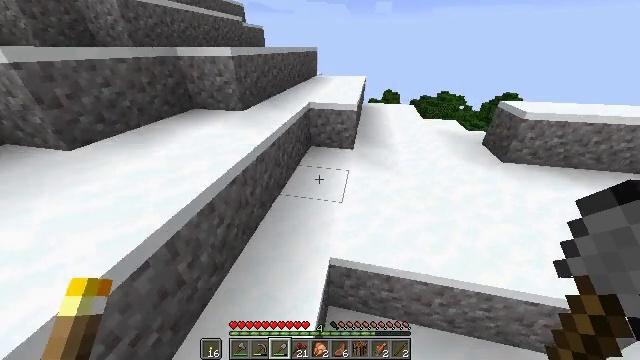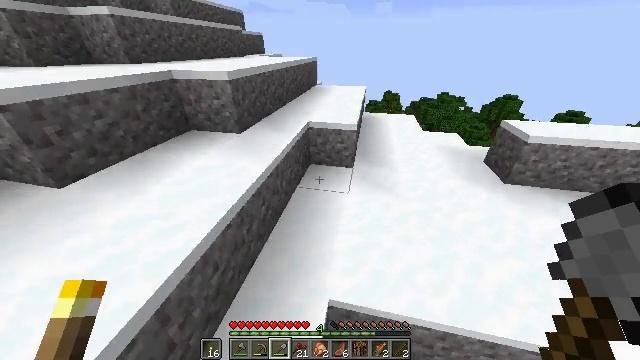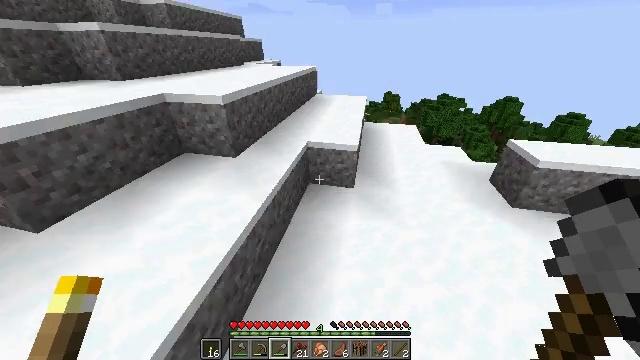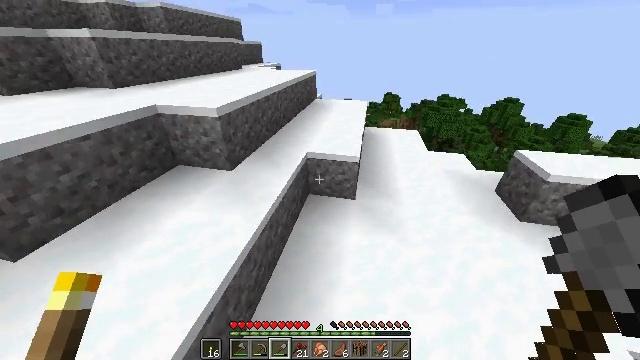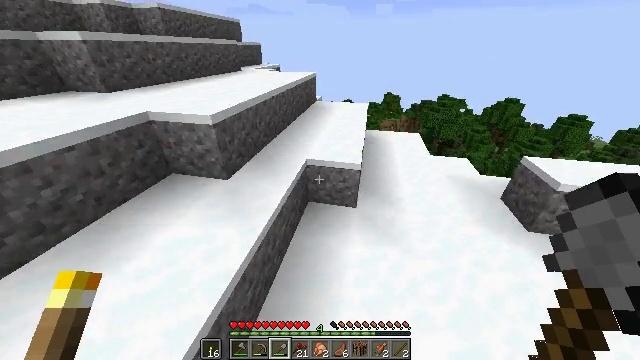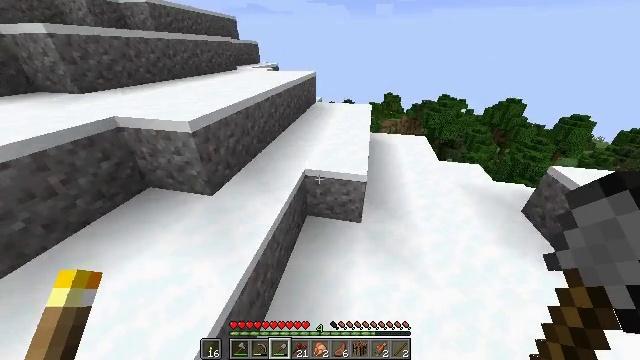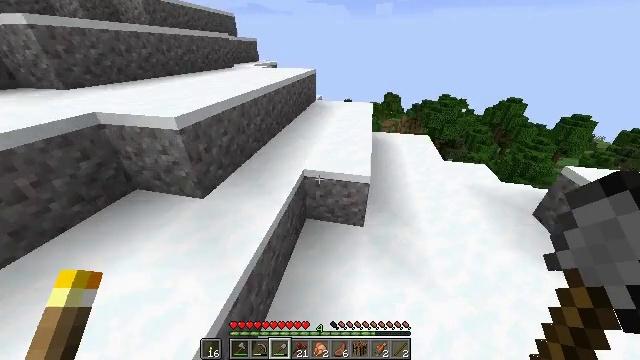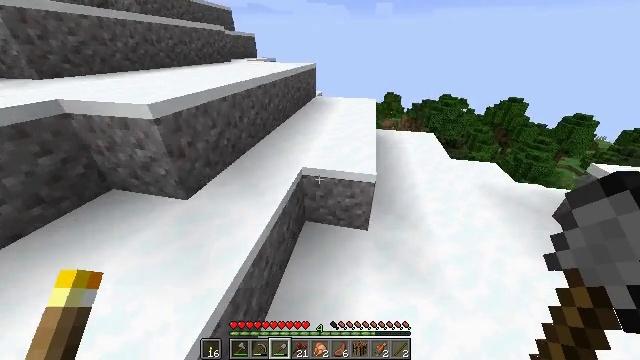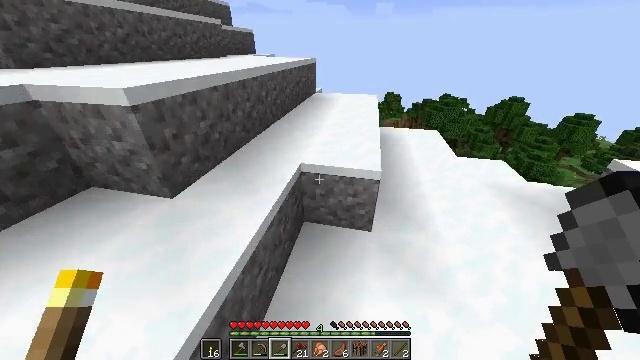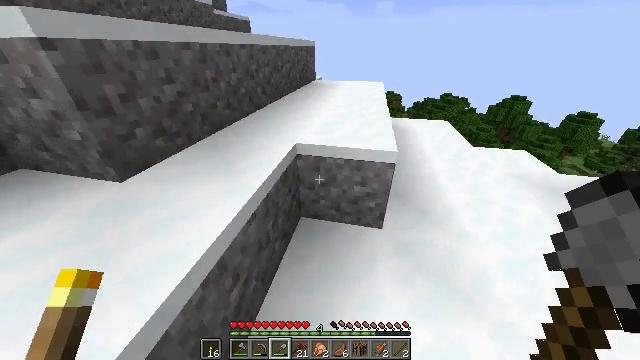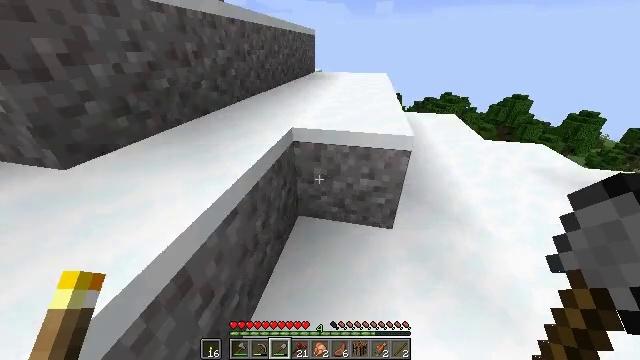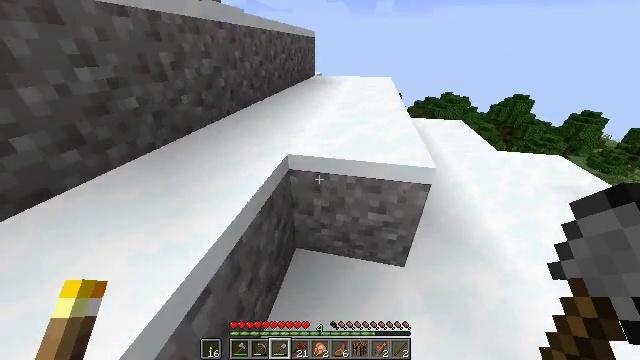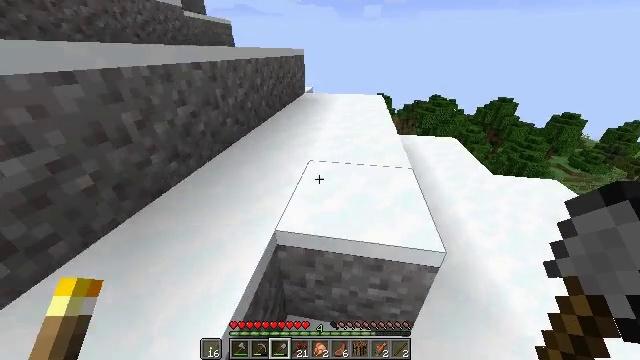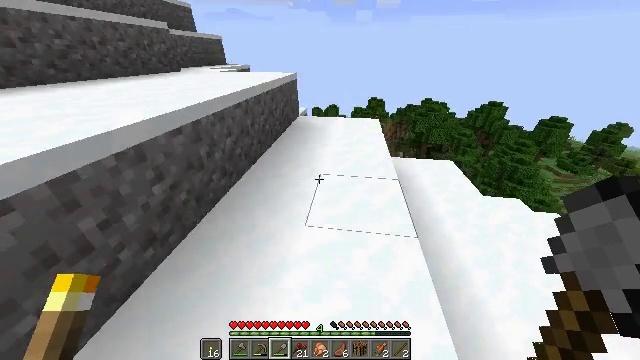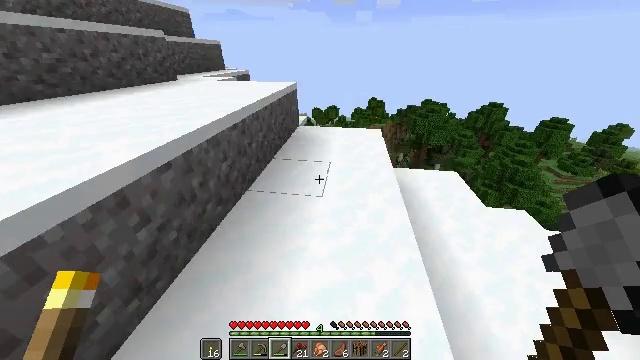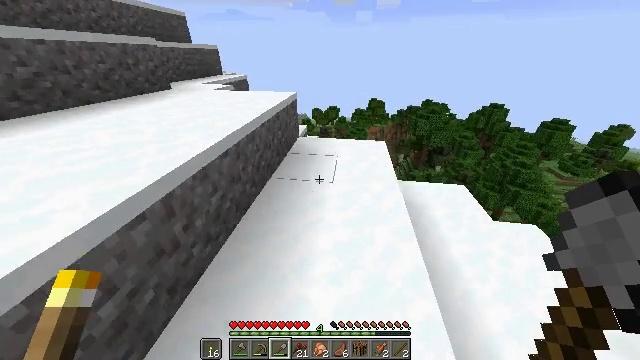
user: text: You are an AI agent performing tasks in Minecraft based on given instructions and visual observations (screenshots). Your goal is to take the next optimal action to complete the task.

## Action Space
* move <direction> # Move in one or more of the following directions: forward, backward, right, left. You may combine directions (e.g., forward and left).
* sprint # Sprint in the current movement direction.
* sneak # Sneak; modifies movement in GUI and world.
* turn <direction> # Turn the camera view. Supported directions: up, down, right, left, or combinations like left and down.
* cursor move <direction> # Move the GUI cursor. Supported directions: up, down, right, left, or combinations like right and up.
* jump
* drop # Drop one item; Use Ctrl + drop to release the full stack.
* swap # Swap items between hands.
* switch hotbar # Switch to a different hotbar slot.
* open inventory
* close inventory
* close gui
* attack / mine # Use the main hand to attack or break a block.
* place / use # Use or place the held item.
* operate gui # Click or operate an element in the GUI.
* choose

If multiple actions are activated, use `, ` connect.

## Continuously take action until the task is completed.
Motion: motion action
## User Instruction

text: Collect snow by holding the left button.
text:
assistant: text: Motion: move forward, jump
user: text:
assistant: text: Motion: move forward, jump
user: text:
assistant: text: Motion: move forward, jump
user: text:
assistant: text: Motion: move forward
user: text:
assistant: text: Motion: move forward
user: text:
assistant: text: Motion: move forward
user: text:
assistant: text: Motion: move forward
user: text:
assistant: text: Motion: move forward
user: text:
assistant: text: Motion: move forward
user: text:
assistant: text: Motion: move forward
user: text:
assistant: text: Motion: move forward, jump
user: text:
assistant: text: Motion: move forward, turn right, jump
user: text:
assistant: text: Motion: move forward, turn right, jump
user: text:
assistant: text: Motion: move forward
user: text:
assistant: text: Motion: move forward
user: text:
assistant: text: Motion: move forward
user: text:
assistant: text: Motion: move forward
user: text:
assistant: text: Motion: move forward
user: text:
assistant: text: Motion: move forward
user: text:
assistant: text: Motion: move forward
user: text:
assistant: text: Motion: move forward
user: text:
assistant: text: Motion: move forward
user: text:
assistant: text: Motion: move forward
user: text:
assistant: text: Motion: move forward
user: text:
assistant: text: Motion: move forward, turn down
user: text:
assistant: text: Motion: move forward, turn down
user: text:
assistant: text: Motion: move forward, turn left and down
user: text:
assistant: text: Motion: move forward
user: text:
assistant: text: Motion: move forward
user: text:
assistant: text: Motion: move forward